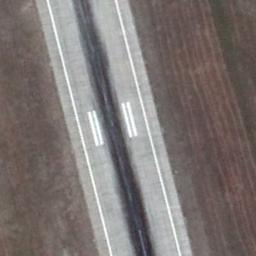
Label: runway